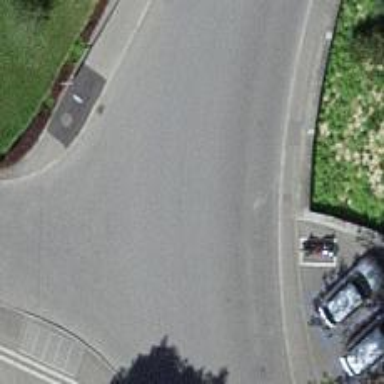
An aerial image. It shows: Residential road with separate asphalt sidewalk.